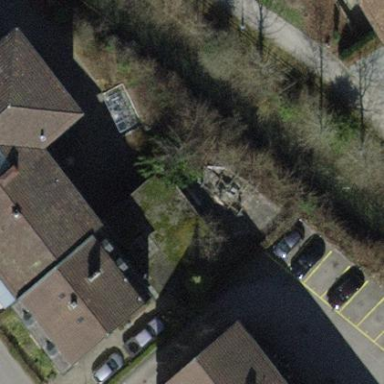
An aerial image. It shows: Building with apartments featuring tiled roof.